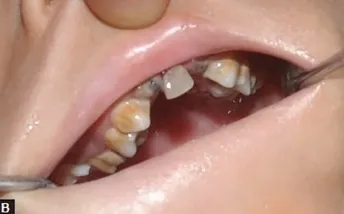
Carious maxillary teeth.
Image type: pathology (fish)